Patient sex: F
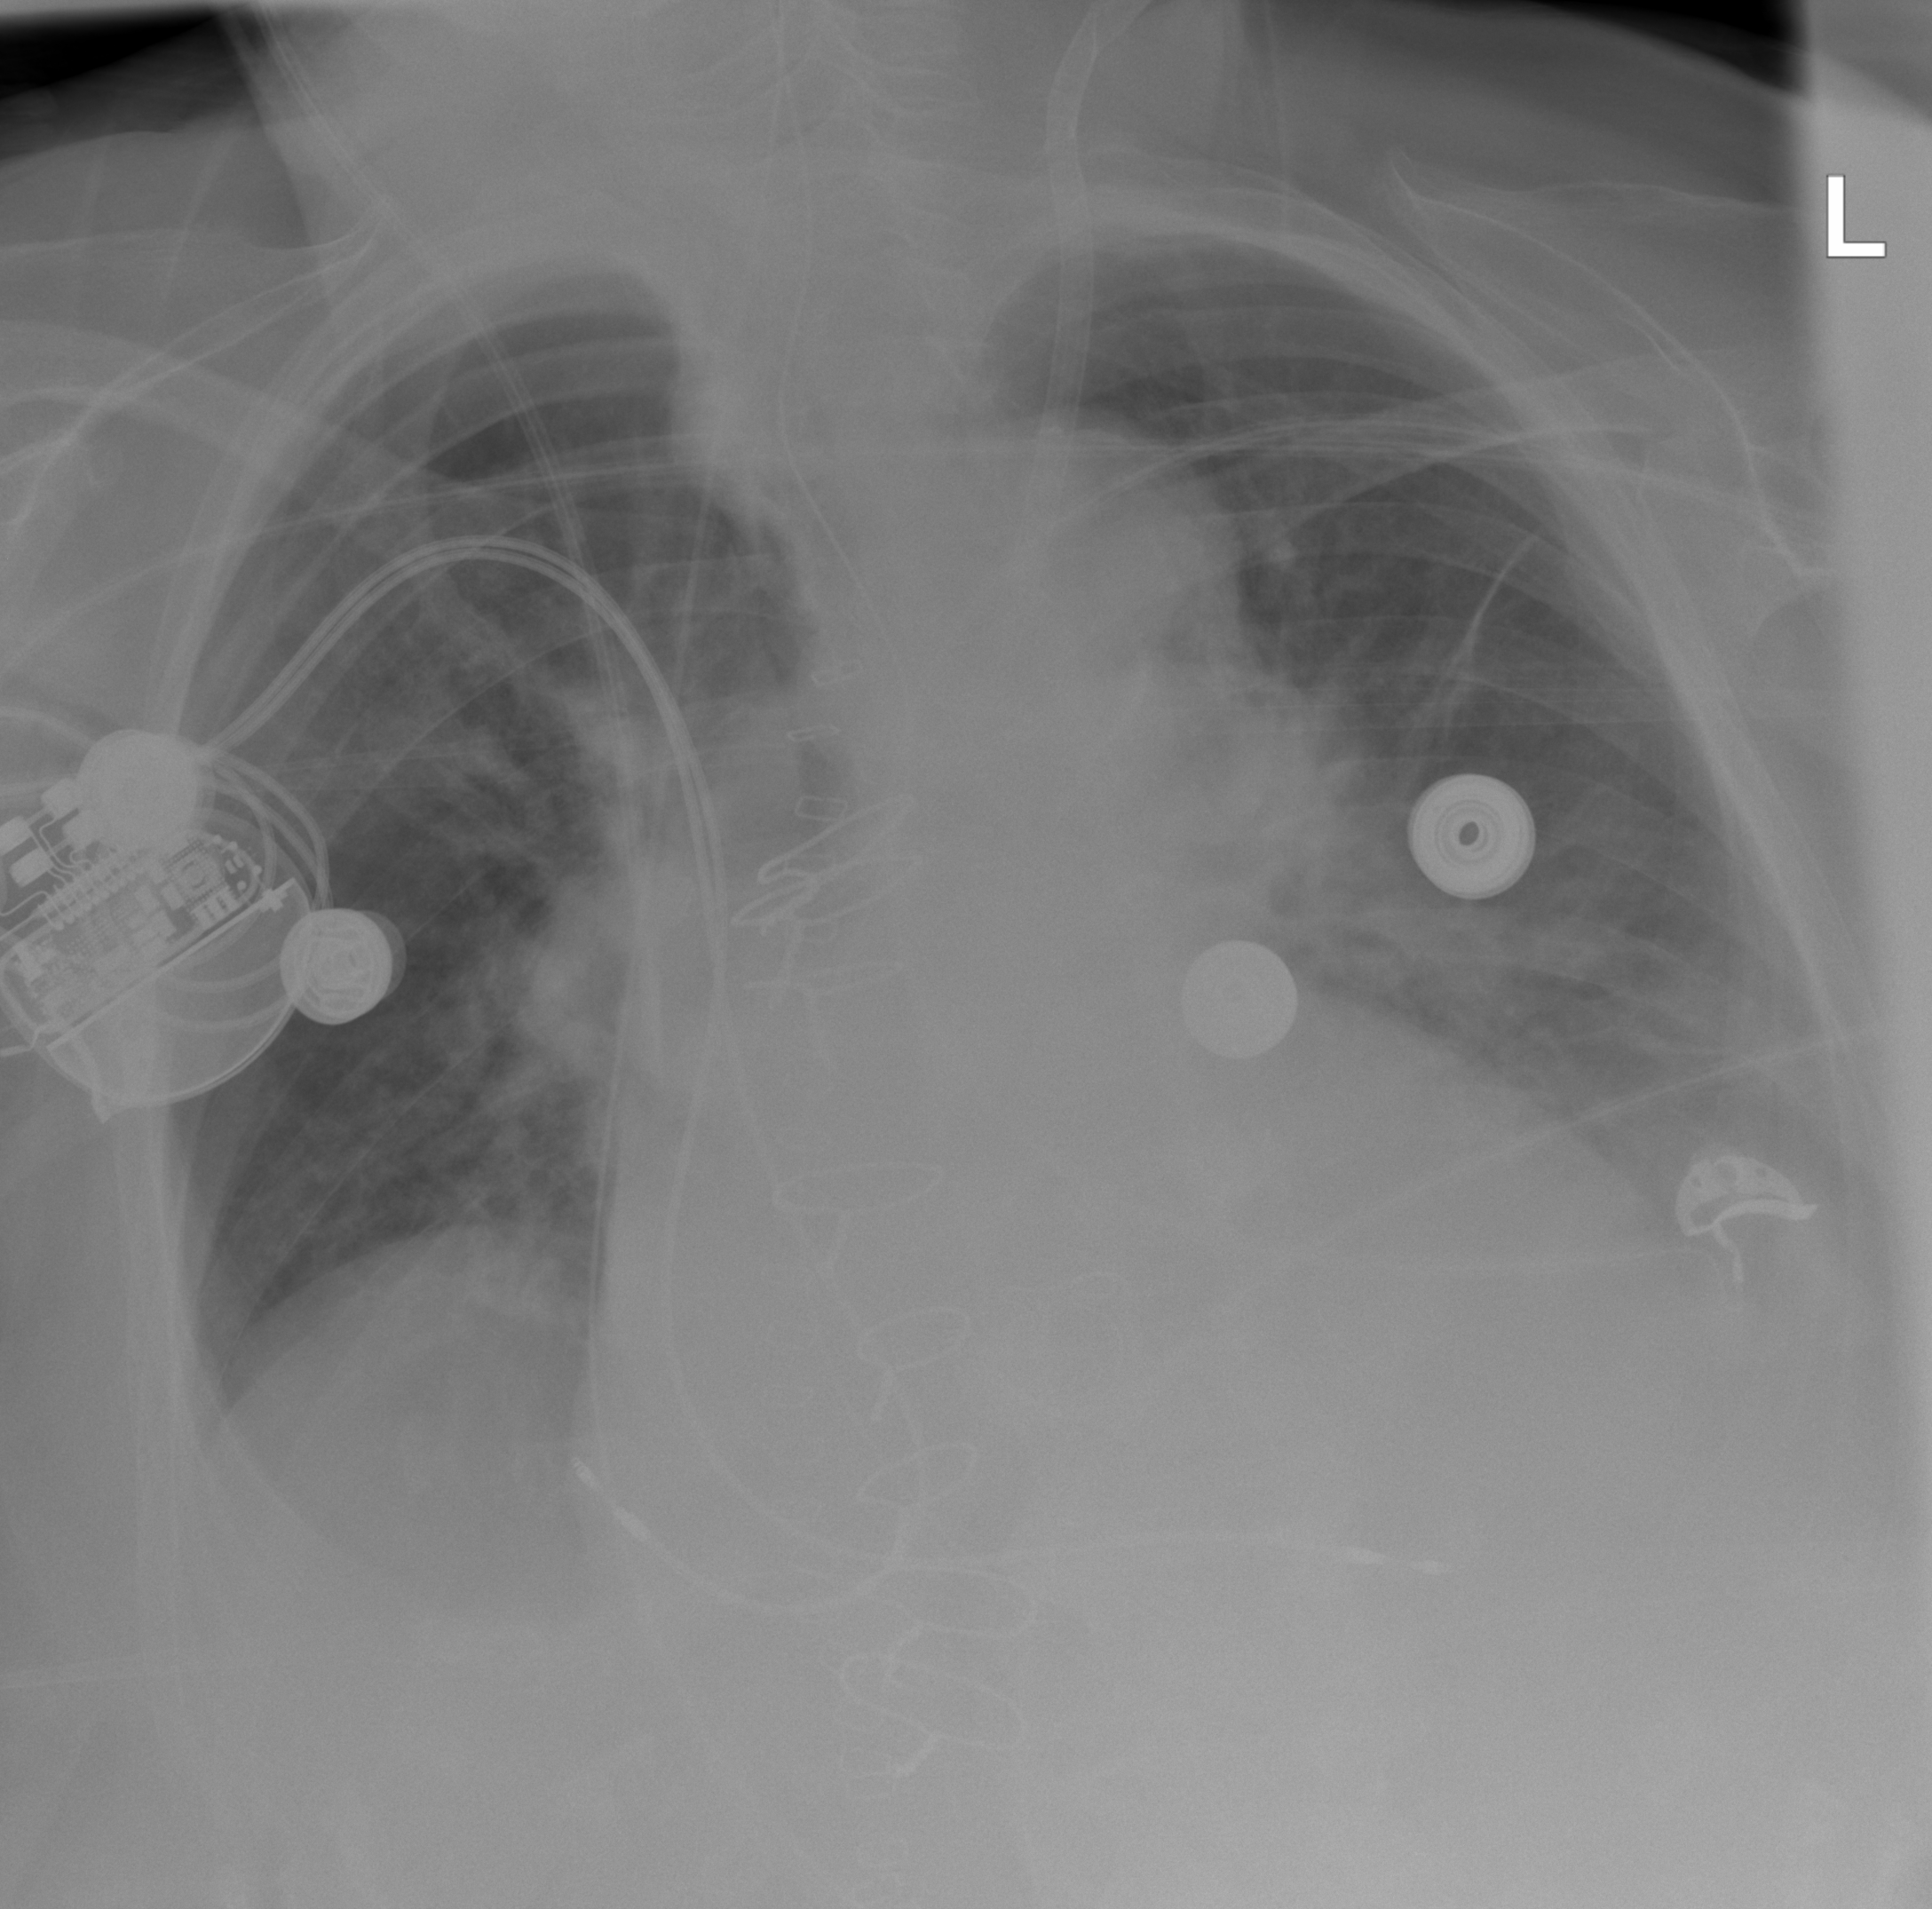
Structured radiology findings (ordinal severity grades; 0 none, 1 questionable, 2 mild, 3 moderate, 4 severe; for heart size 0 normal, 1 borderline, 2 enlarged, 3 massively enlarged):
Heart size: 2
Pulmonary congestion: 2
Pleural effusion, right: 2
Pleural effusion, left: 3
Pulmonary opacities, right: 0
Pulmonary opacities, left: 1
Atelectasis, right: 2
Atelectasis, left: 3